Interaction volume radius: 10 \u00c5
Interaction volume height: 10 \u00c5
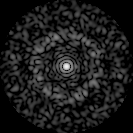
Disorder parameter: 0.8254